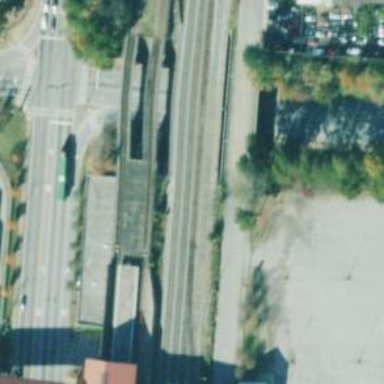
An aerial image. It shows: Railway track.